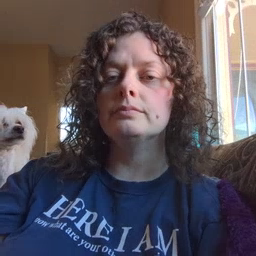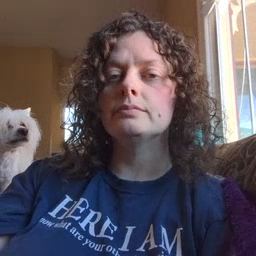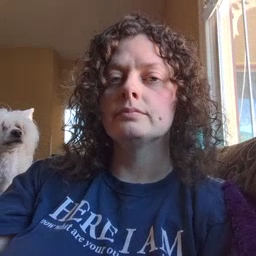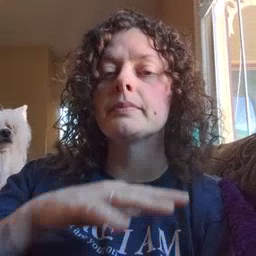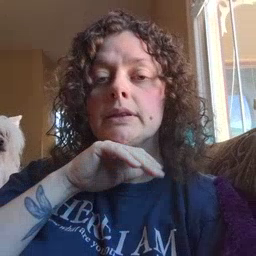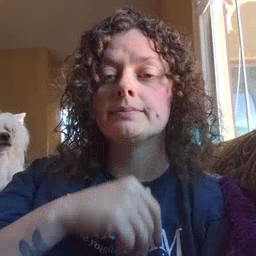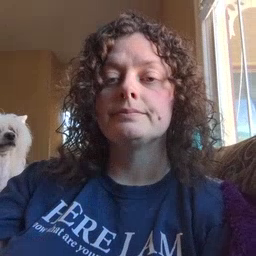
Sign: pig